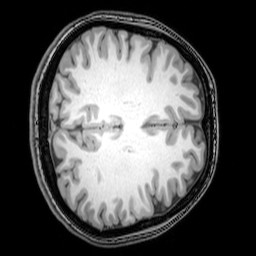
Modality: T1w
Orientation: axial
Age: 23
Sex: female
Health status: healthy
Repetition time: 0.081 s
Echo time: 0.037 s